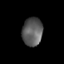
Tissue: skin
Cell type: Epithelial cells
Senescence score: 0.2835
Nuclear area (px): 562
Mean DAPI intensity: 91.959